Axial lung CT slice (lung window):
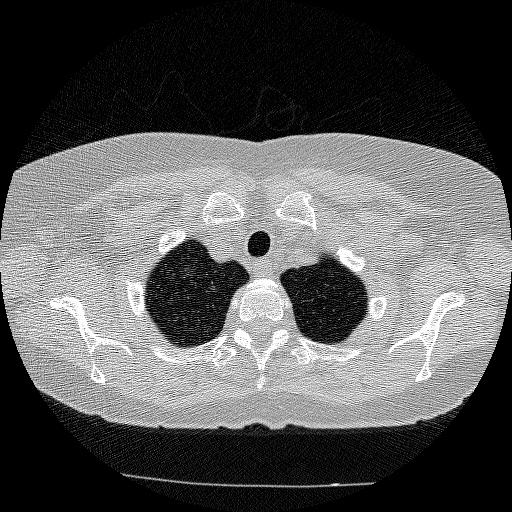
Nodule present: no